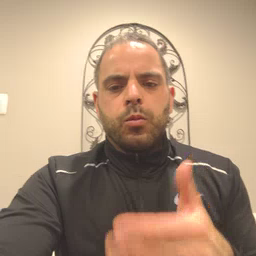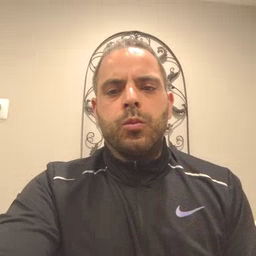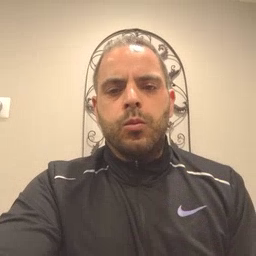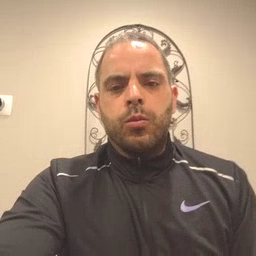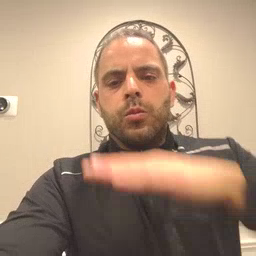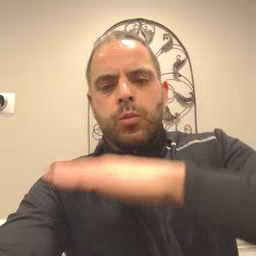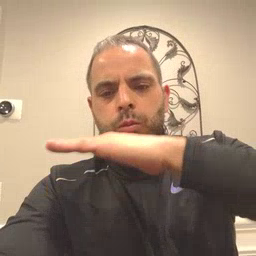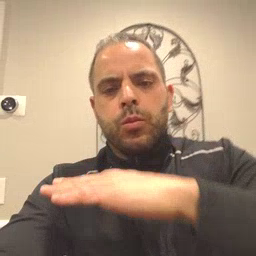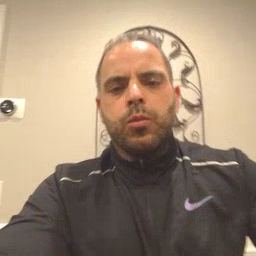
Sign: table